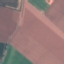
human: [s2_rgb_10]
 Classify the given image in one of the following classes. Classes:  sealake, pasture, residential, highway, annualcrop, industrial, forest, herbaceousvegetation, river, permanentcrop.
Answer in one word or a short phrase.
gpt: AnnualCrop